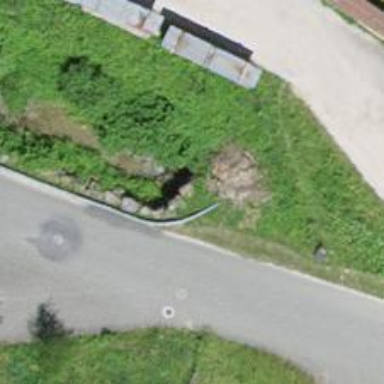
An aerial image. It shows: There is tunnel.